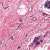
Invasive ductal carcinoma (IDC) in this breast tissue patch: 0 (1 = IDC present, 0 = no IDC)